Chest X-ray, PA view. Patient: 35 years old, sex F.
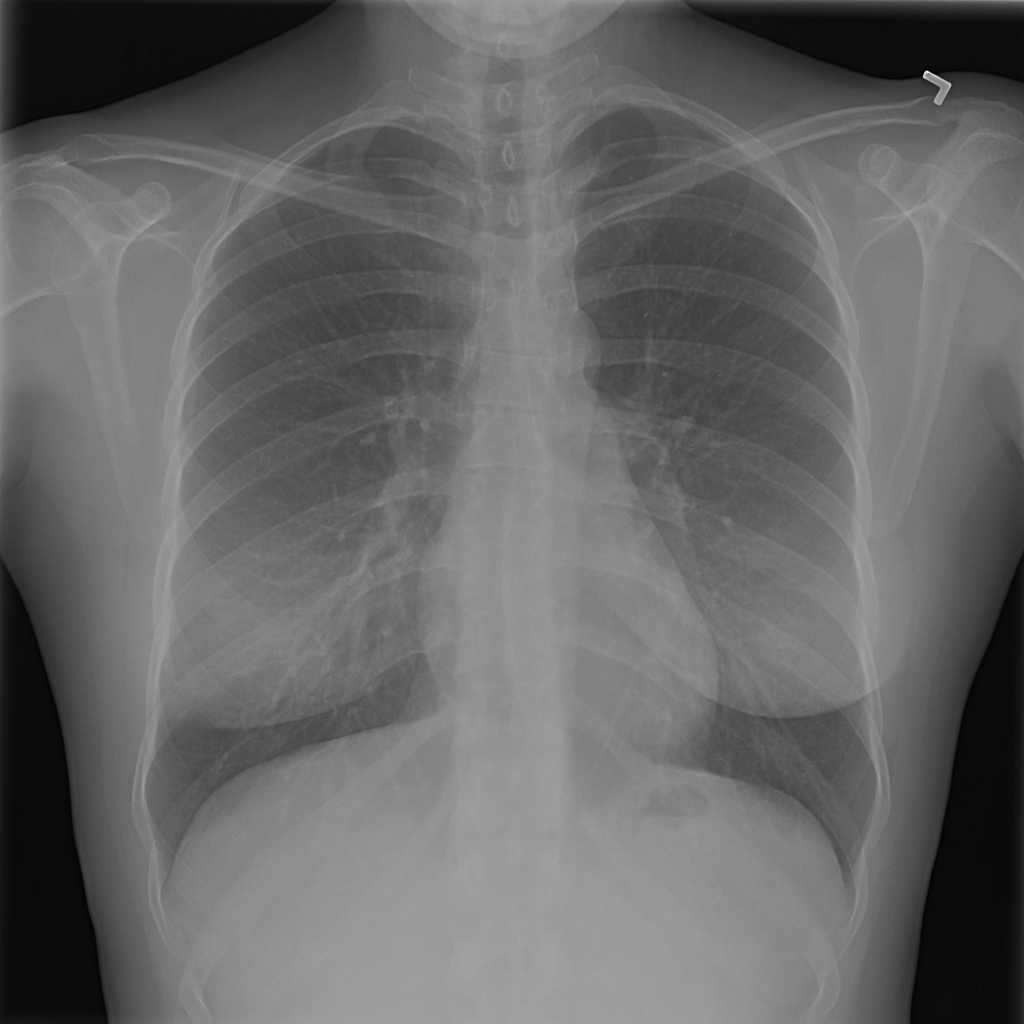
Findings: No Finding